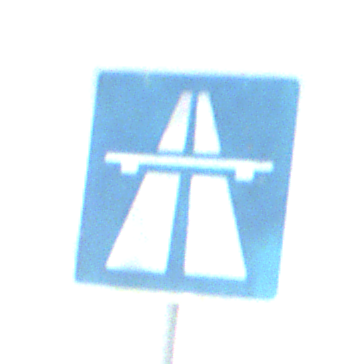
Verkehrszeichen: Autobahn
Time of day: SunriseSunset
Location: Outdoor (Nature)
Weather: Clear
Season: NotSpecified
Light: Natural